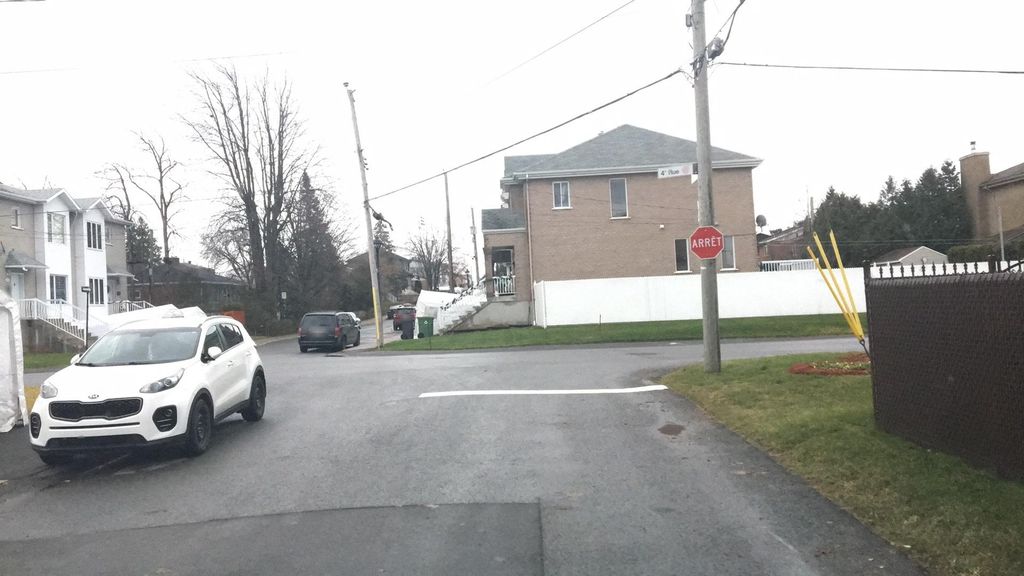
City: montreal